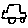
Label: car